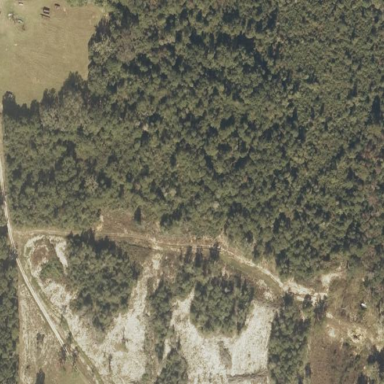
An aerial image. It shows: Beautiful woodland area.